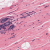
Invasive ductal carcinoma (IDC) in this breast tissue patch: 0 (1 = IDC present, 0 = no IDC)